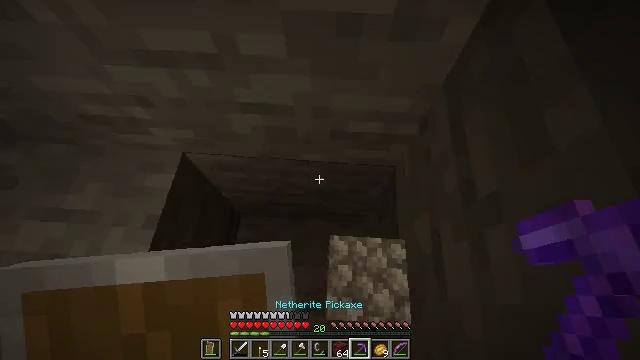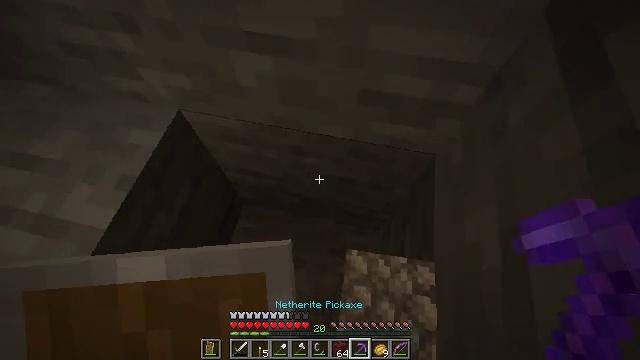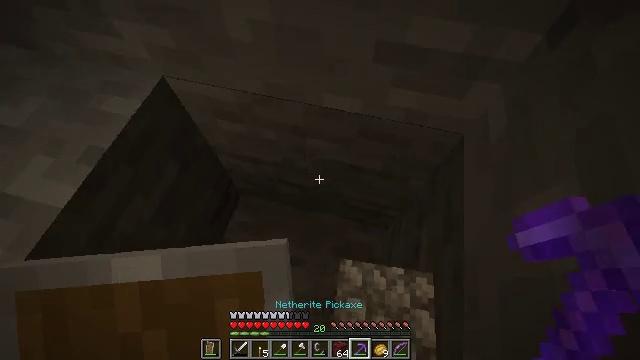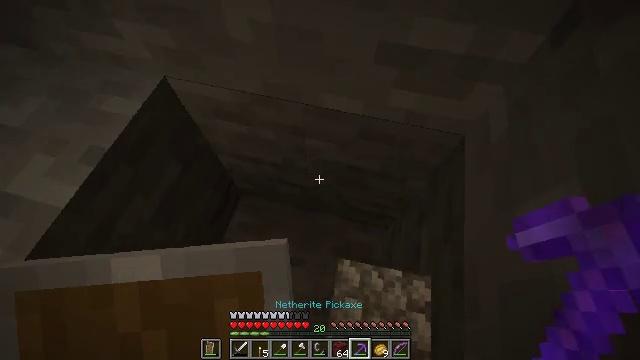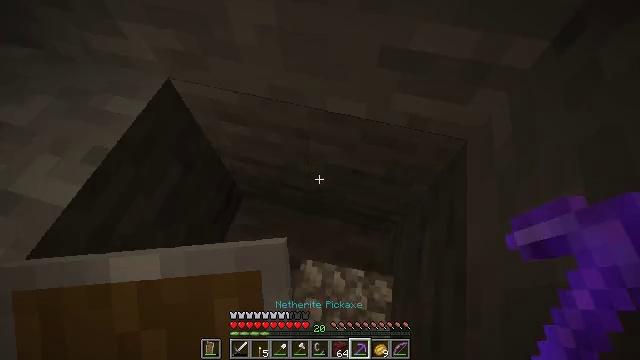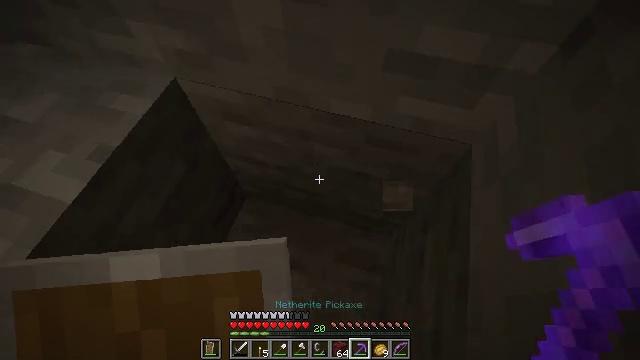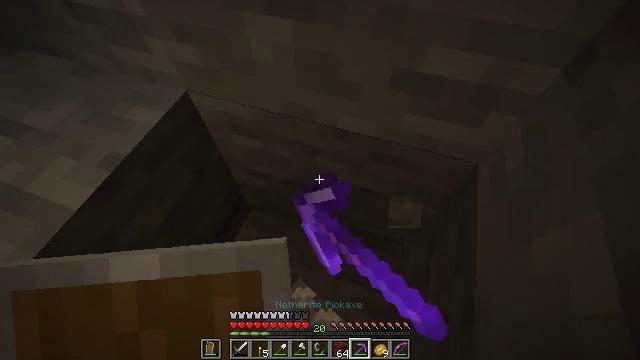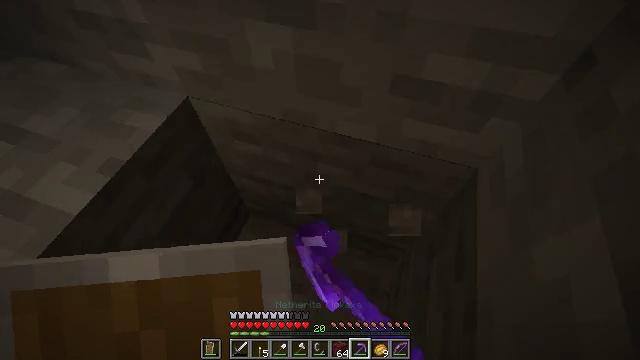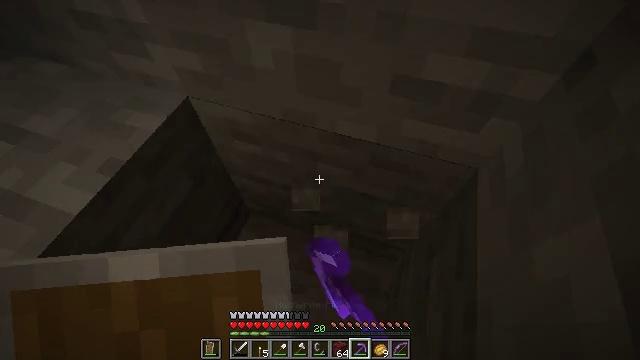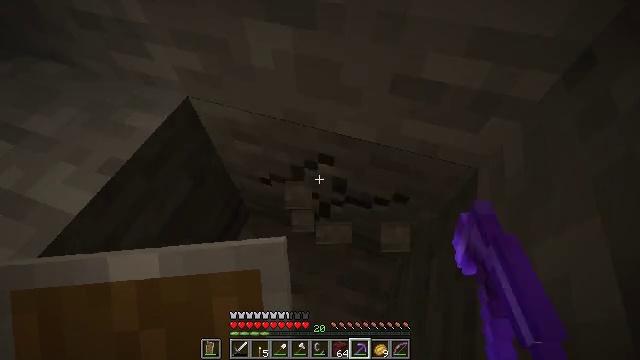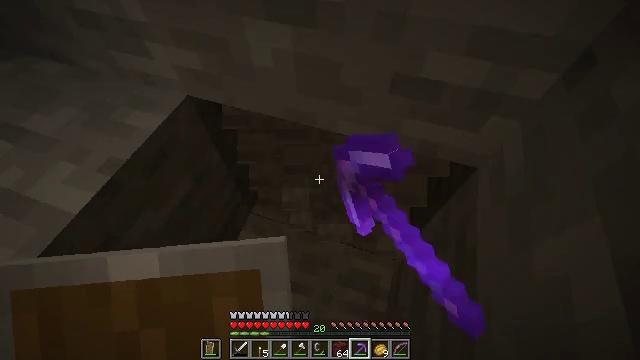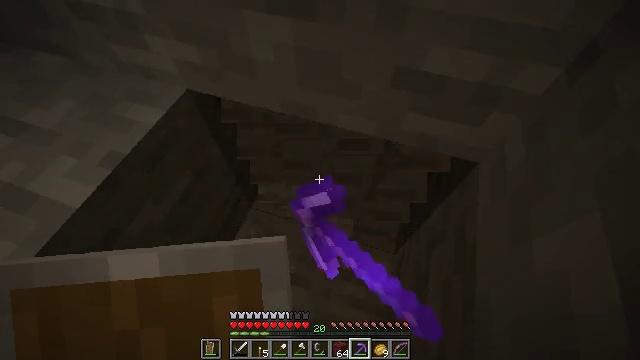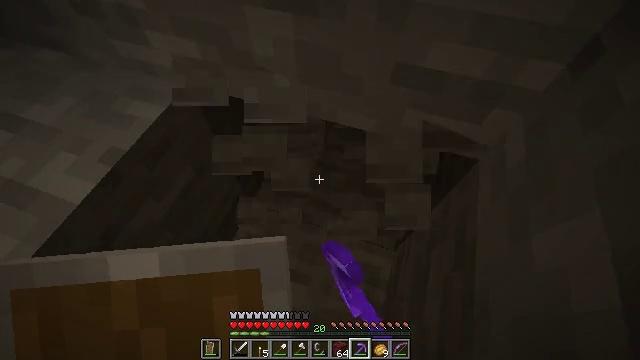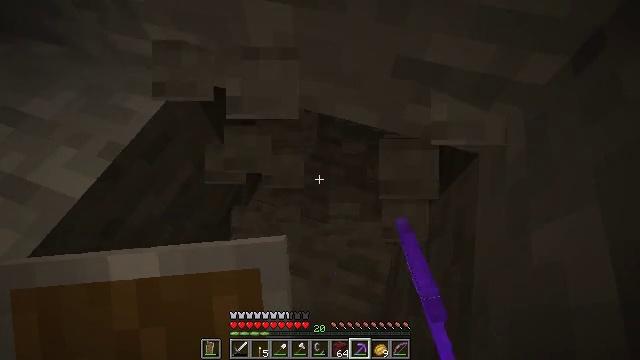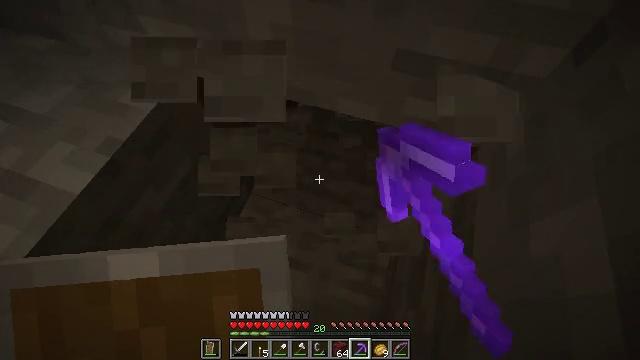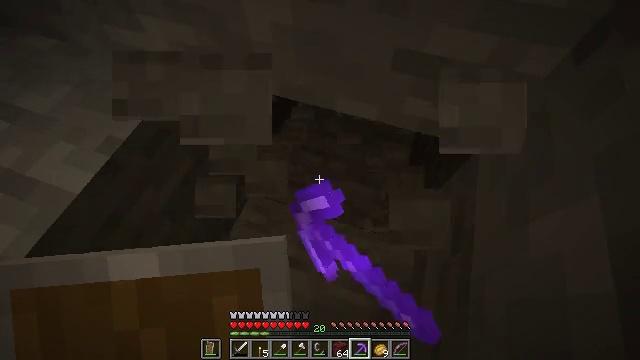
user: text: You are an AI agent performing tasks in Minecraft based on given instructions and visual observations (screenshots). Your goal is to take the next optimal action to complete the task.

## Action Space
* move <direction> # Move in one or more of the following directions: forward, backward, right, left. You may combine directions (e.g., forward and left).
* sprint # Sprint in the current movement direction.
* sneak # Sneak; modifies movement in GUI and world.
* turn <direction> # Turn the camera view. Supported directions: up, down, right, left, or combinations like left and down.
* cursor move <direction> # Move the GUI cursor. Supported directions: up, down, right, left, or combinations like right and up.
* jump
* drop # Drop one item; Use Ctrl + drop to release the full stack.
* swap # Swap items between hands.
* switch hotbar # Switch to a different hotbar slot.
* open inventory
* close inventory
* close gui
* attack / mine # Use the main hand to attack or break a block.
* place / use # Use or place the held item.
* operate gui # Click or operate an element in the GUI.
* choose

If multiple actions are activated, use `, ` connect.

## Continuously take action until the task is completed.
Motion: motion action
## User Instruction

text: Dig up the stone with a tool.
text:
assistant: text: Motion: turn left and up
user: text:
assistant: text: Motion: turn left
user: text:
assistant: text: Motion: no_op
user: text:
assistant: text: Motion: no_op
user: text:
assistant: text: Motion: turn left, attack / mine
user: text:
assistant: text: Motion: turn left and up, attack / mine
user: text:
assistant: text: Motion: turn up, attack / mine
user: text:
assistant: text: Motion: attack / mine
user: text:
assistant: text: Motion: attack / mine
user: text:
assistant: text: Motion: attack / mine
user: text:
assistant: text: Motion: turn down, attack / mine
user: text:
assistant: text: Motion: attack / mine
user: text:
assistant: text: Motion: turn down, attack / mine
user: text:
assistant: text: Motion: turn down, attack / mine
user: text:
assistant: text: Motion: attack / mine
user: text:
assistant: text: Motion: attack / mine
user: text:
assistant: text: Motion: attack / mine
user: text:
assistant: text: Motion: attack / mine
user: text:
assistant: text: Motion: attack / mine
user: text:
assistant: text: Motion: attack / mine
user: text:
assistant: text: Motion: attack / mine
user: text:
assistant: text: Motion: attack / mine
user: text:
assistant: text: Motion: attack / mine
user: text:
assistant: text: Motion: turn left and up
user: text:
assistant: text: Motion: turn right and up
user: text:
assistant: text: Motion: turn right and up
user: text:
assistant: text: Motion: turn up
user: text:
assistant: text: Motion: attack / mine
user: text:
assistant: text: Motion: attack / mine
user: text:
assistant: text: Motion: attack / mine